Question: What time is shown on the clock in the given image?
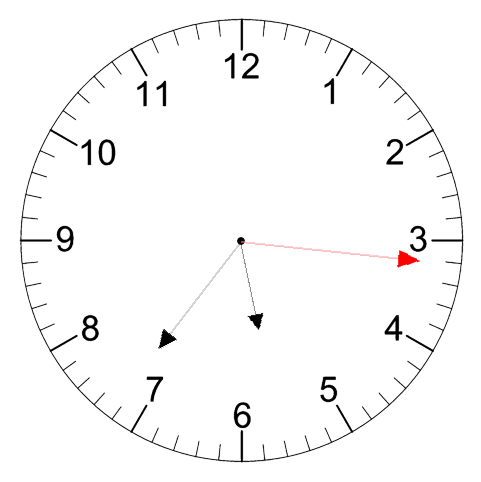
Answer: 05:36:16